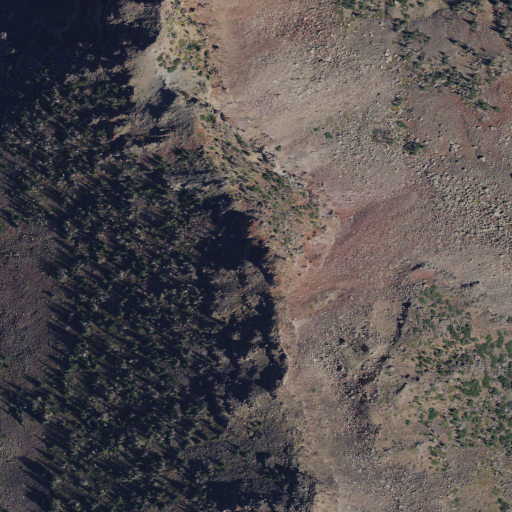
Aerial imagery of mountain in Utah named Mount Marvine containing shrub, evergreen forest, and barren land